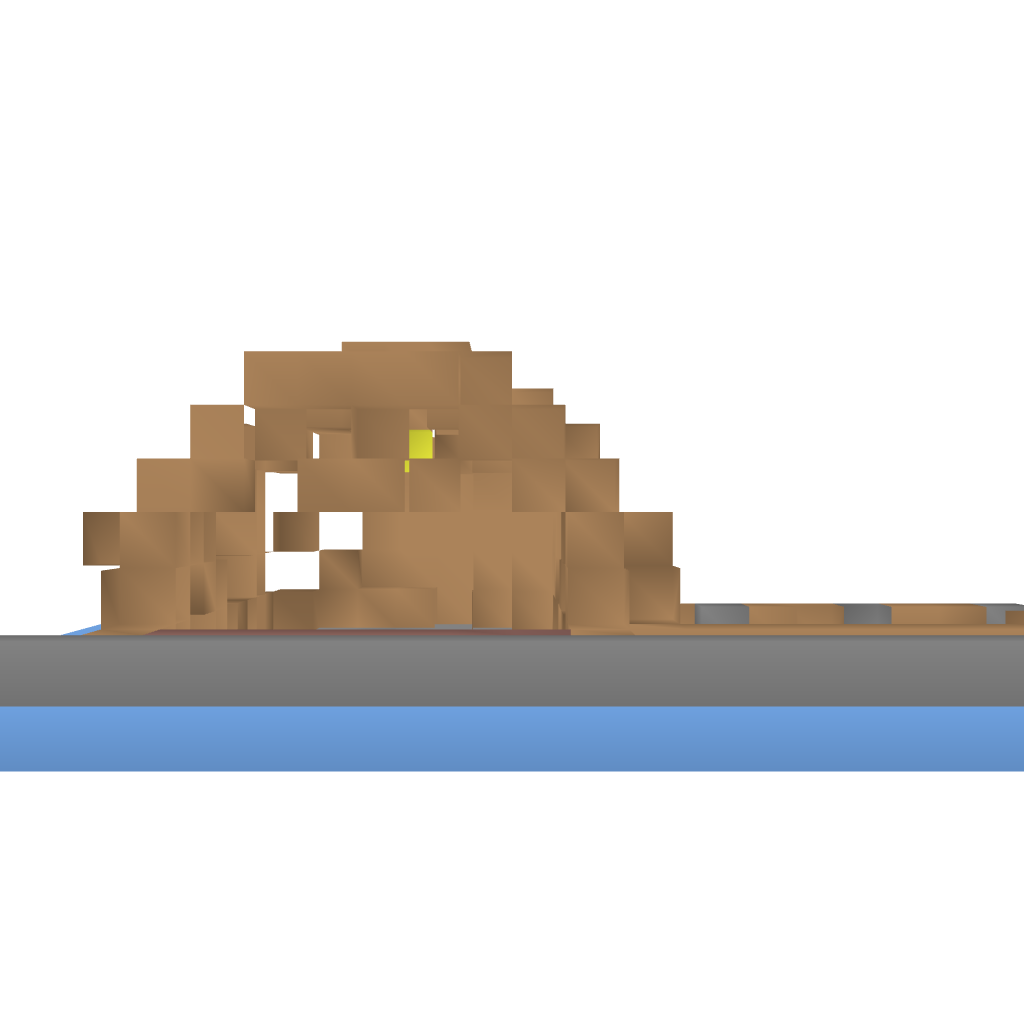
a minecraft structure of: cool boat dock bad low quality